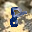
Label: 8